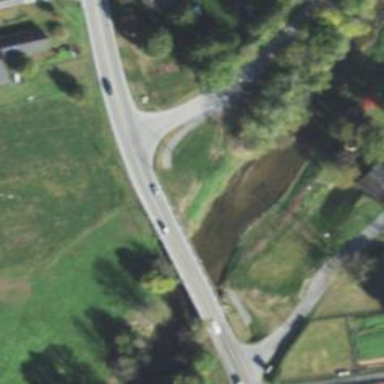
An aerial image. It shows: Covered bridge over service road.